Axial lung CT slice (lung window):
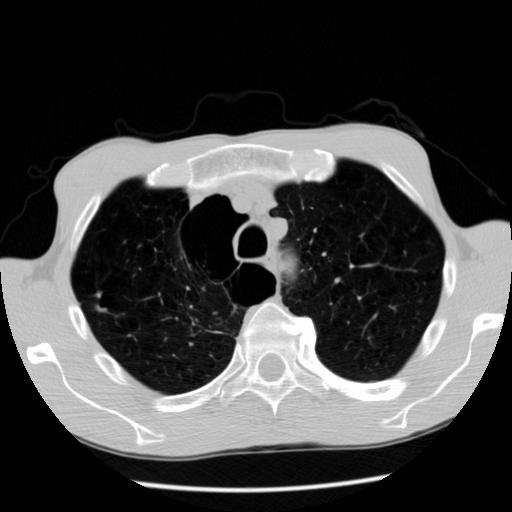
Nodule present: yes
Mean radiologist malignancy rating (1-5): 2.5